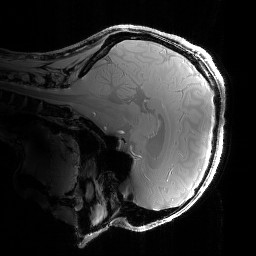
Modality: PDw
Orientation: sagittal
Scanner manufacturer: siemens
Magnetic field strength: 6.98 T
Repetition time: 1.32 s
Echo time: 0.00258 s